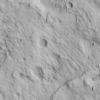
Label: not_dusty